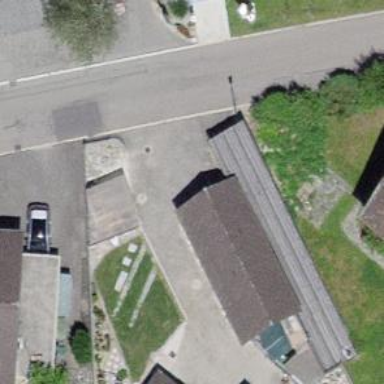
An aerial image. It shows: Garage.